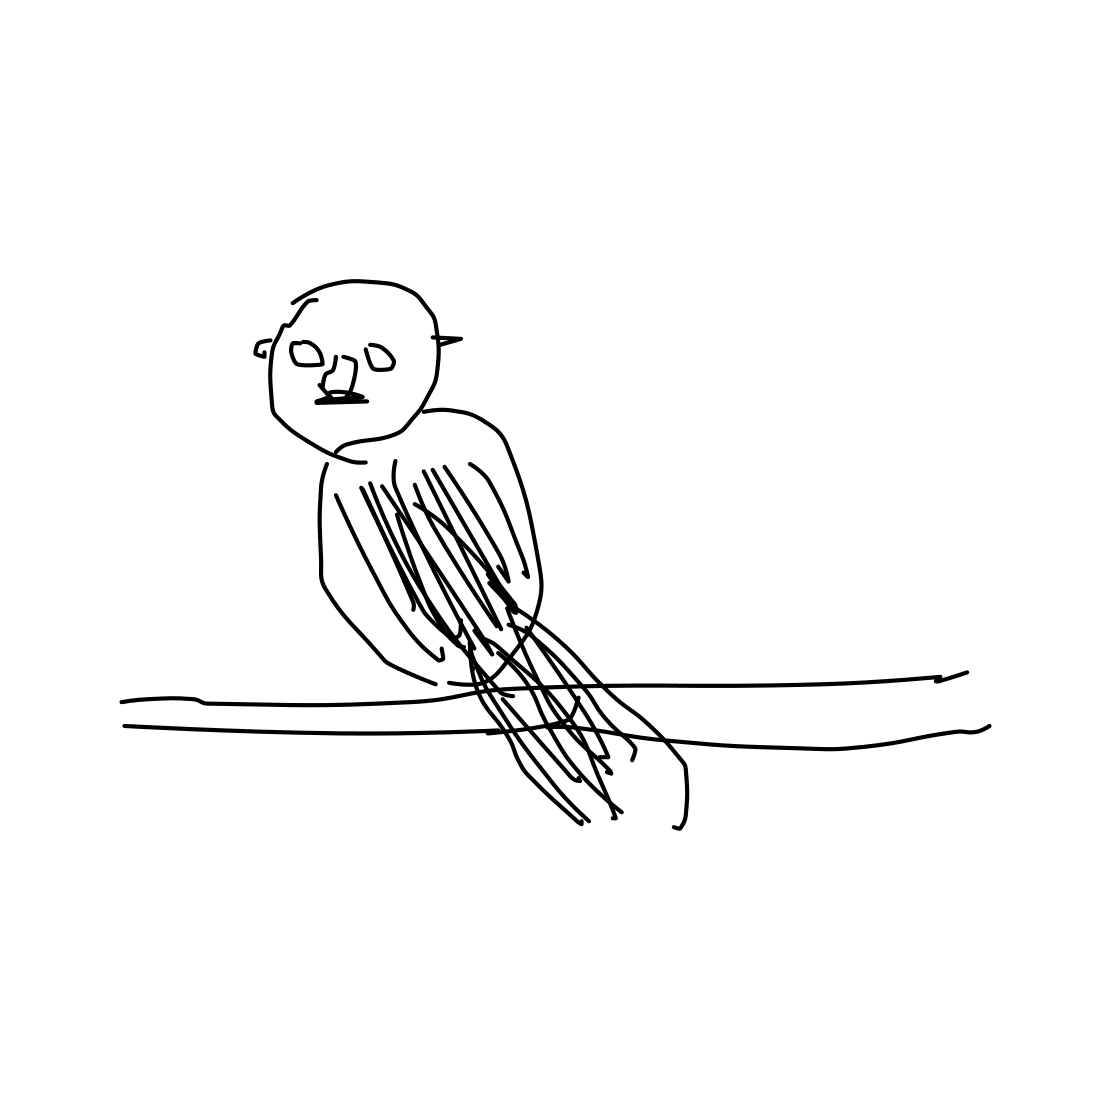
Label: owl